Question: I am looking to create a carousel or scroll using jQuery, so far, I have tried to implement jcarousel to no avail, I looking to achieve the following,

basically I want to show a list of 6 items then scroll to the next 6, then scroll to the next 6 or back to the previous 6, there does not have to be 6 in the list, but every 6 products there should be a new stage to the scroll.
My markup looks like this,
'''
<ul>
<li></li>
<li></li>
<li></li>
<li></li>
<li></li>
<li></li>
</ul>
<a class="arrows">Prev</a>
<a class="arrows next">Next</a>
'''
'''
.products ul { width:258px; margin:0px auto; overflow:hidden; text-align:center; }
.products ul li { width:95px; height:137px; float:left; margin-right:32px; margin-bottom:57px; border:1px solid red; text-align:left; }
.jcarousel-prev, .jcarousel-next { position:absolute; top:0px; left:0px; width:83px; height:80px; background:url(/media/images/prev-horizontal.png) no-repeat top left; }
.jcarousel-next { top:0px; left:329px; background:url(/media/images/horizontal-next.png) no-repeat top left;}
'''
However jCarousel just creates all the li's on the same line, I need 2 per line and 3 rows, then create a new section which I can scroll too, how would I go about this?
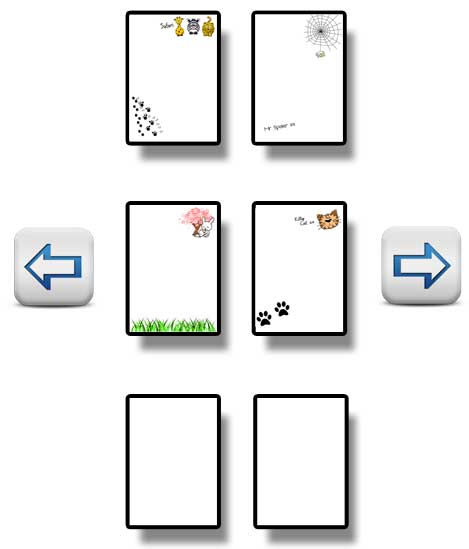
Answer: You should make each 'li' be the container of a group of six elements, which would be 'div's. ('li')
so
'''
<div class="container">
<div class="products">
<ul>
<li>
<div>1</div>
<div>2</div>
<div>3</div>
<div>4</div>
<div>5</div>
<div>6</div>
</li>
<li>
<div>7</div>
<div>8</div>
<div>9</div>
<div>10</div>
<div>11</div>
<div>12</div>
</li>
</ul>
</div>
<a class="arrows jcarousel-prev" id="prev">Prev</a>
<a class="arrows next jcarousel-next" id="next">Next</a>
</div>
'''
'''
.container{position:relative;width:424px}
.products{width:258px;overflow:hidden;margin:0px auto;position:relative}
.products ul { width:258px; margin:0px auto; text-align:center;}
.products ul li{width:258px;overflow:hidden;}
.products ul li div{ width:95px; height:137px; float:left; margin-right:32px; margin-bottom:57px; border:1px solid red; text-align:left; }
.jcarousel-prev, .jcarousel-next { position:absolute; top:0px; left:0px; width:83px; height:80px; background:url(/media/images/prev-horizontal.png) no-repeat top left; }
.jcarousel-next { top:0; right:0; left:auto;background:url(/media/images/horizontal-next.png) no-repeat top left;}
'''
'''
jQuery(".products").jcarousel({
scroll: 1,
initCallback: mycarousel_initCallback,
buttonNextHTML: null,
buttonPrevHTML: null
});
function mycarousel_initCallback(carousel) {
jQuery('.jcarousel-next').bind('click', function() {
carousel.next();
return false;
});
jQuery('.jcarousel-prev').bind('click', function() {
carousel.prev();
return false;
});
}
'''
Demo at <URL>